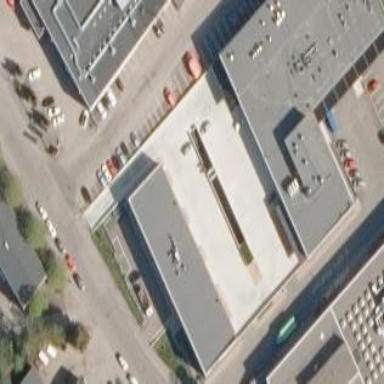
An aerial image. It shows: Retail building.